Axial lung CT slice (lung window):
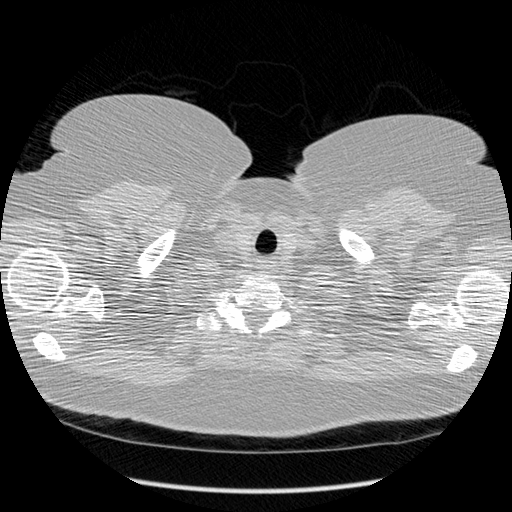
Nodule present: no